Question: Recently I've written recursive PHP function which generates website navigation based on parent-child structure like this
'''
<ul>
<li>parent
<li>child</li>
</li>
</ul>
'''
Code looks like that
'''
function generateMenu($parent, $level, $db){
$q = $db->query("select id, name FROM menu WHERE parent = '$parent'");
if($level > 0 && $q->num_rows > 0) echo "
<ul>
";
while($row=$q->fetch_object()){
echo "<li>";
echo '<a href="?page=' .$page. '">' . $row->name . '</a>';
//display this level's children
generateMenu($row->id, $level++, $menu, $db);
echo "</li>
";
}
if($level > 0 && $q->num_rows > 0) echo "</ul>
";
}
'''
The piece of code above simply echoes '<ul><li>' structure (like given above example) from db table.
<URL>
Now i think that:
1. First of all we need to echo all parents
2. Function must get current pages id as an input value (for ex. $current)
3. Function must echo til' current pages level
I can't figure out how to modify my function, to get output like on given website. PLease help.
My db table looks like that

Please don't post answers about sql injection holes, I've already taken care about them: checking with in_array (if variable listed in column names array) and passing through real_escape.
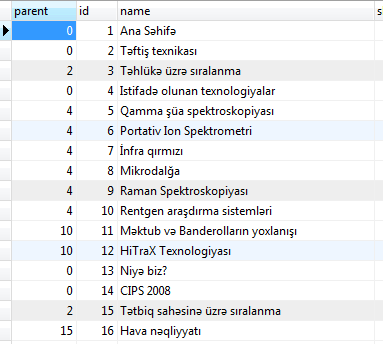
Answer: Assuming the current page id is in the var '$current' and that $db is an open MySQLi DB connection:
'''
// first get your current page's path back to root:
// $stack will be a stack of menus to show
$stack = array();
// always expand current menu:
$stack[] = $current;
// now starting at $current, we go through the 'menu' table adding each parent
// menu id to the $stack until we get to 0:
$i = $current;
while ( $i > 0 ) {
// get parent of $i
$query = sprintf('SELECT 'parent' FROM 'menu' WHERE id=%d LIMIT 1', $i);
$result = $db->query($query);
if (!$result) {
// do error handling here
}
$row = $result->fetch_assoc();
// save parent id into $i...
$i = $row['parent'];
// ...and push it onto $stack:
$stack[] = $i;
}
/**
* @param int $parent the parent ID of the menu to draw.
* @param array $stack the stack of ids that need to be expanded
* @param string $indent string for pretty-printing html
* @param MySQLi $db Open db connection
*/
function generateMenu($parent, $stack, $indent, $db){
// $next is the next menu id that needs expanding
$next = array_pop($stack);
$query = sprintf('SELECT 'id', 'name' FROM 'menu' WHERE 'parent'=%d', $parent);
$result = $db->query($query);
if ( ! $result ) {
// do error handling here
}
if ($result->num_rows > 0) {
echo "
$indent<ul>
";
while($row = $result->fetch_object()){
echo "$indent <li>
";
echo "$indent <a href="?page={$row->id}">{$row->name}</a>
";
//display this level's children, if it's the $next menu to need to be drawn:
if ($row->id == $next)
generateMenu($next, $stack, "$indent ", $db);
echo "$indent </li>
";
}
echo "$indent</ul>
";
}
$result->free();
}
$first = array_pop($stack); // should always be 0
generateMenu($first, $stack, '', $db);
'''